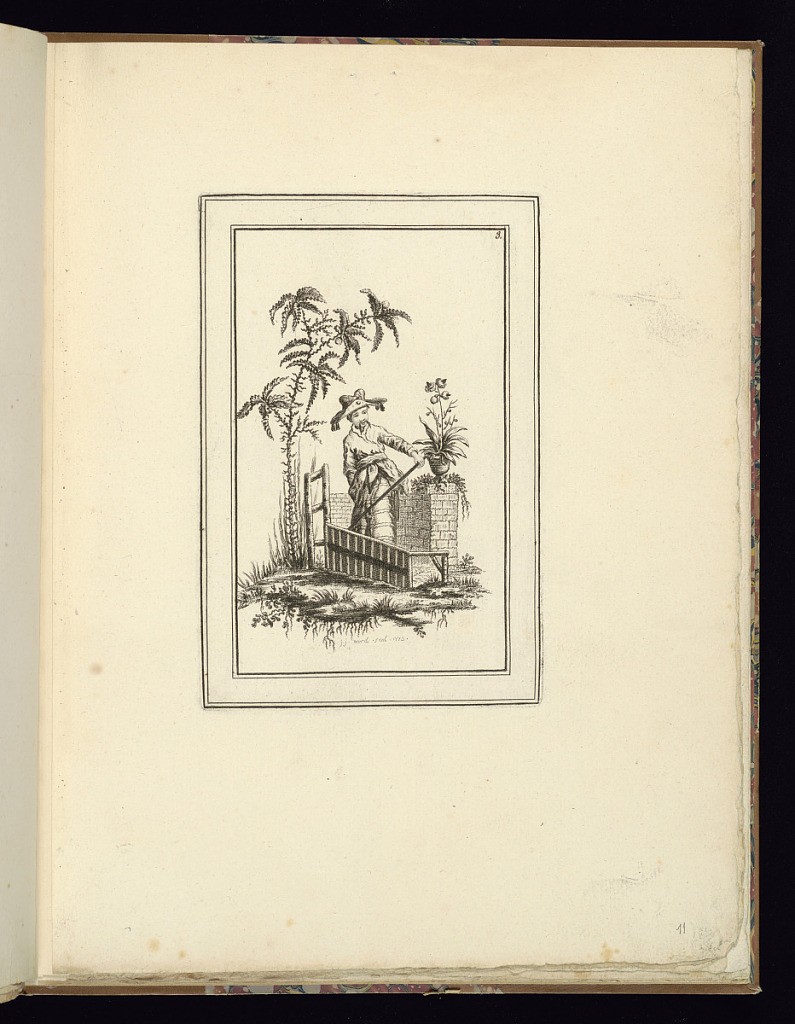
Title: Man in a Garden
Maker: Jean-Baptiste Pillement, French, 1728–1808
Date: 1773
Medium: Etching on laid paper
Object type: Print
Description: Plate from a series of chinoiserie prints depicting figures in landscapes. A man wearing a hat holds a stick in a garden landscape with a brick half-wall in the background. A wooden fence in the foreground and a vase with flowers and leaves on the end of the wall, to the right. The plate is numbered, signed, and dated.